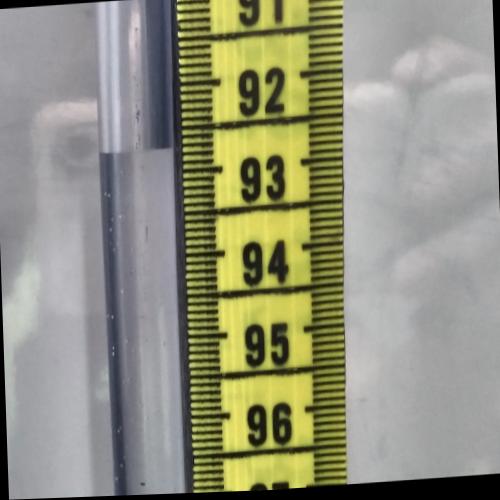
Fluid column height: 92.7 cm